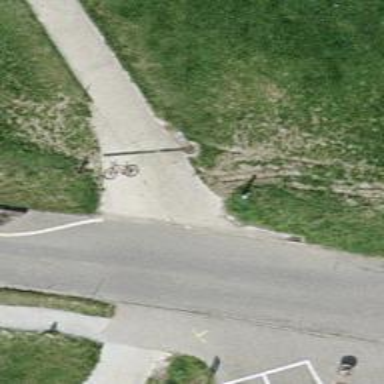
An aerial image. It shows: Swing gate.